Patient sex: M
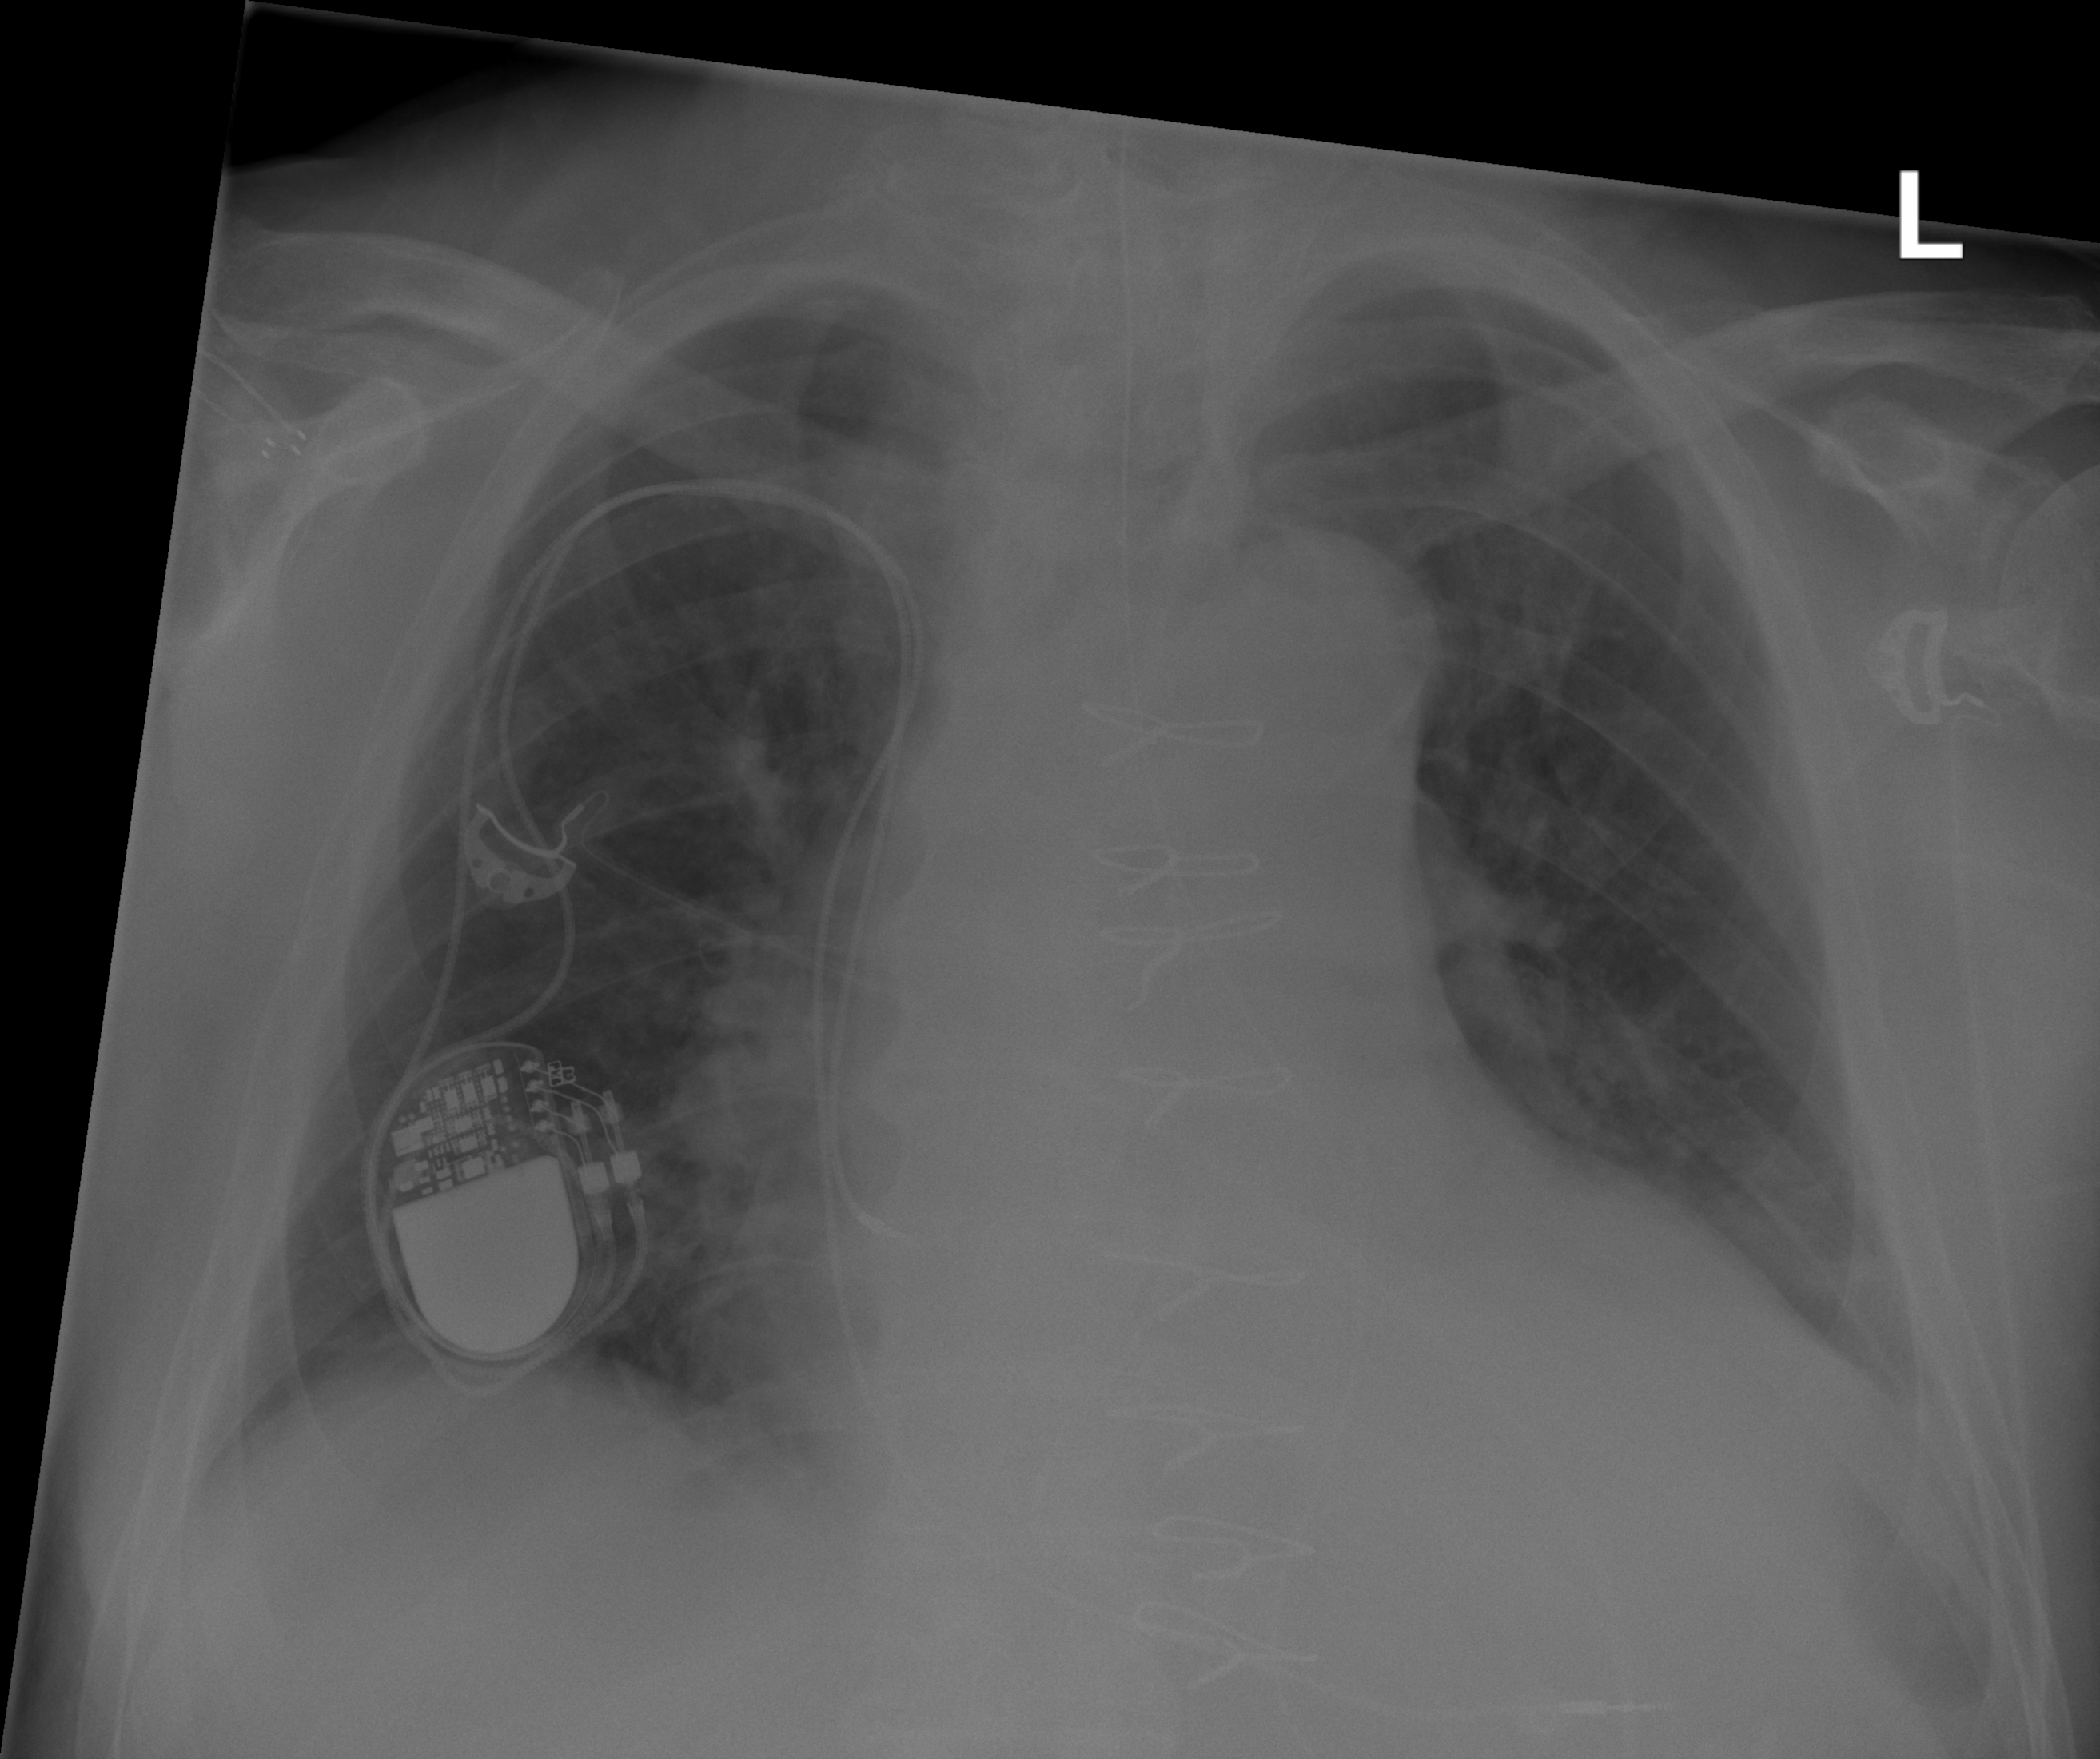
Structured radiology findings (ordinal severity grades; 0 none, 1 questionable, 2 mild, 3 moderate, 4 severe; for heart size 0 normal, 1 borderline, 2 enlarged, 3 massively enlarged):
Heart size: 0
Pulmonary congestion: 1
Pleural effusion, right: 0
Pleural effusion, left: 0
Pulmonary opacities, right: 0
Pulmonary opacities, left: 0
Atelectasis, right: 1
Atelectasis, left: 1